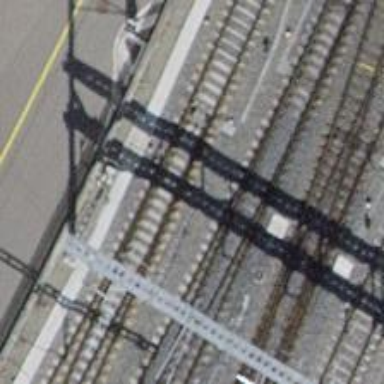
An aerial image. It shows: Single-track electrified railway with contact line.